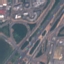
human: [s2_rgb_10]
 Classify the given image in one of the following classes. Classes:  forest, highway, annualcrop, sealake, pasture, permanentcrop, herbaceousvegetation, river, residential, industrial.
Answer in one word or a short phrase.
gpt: Highway